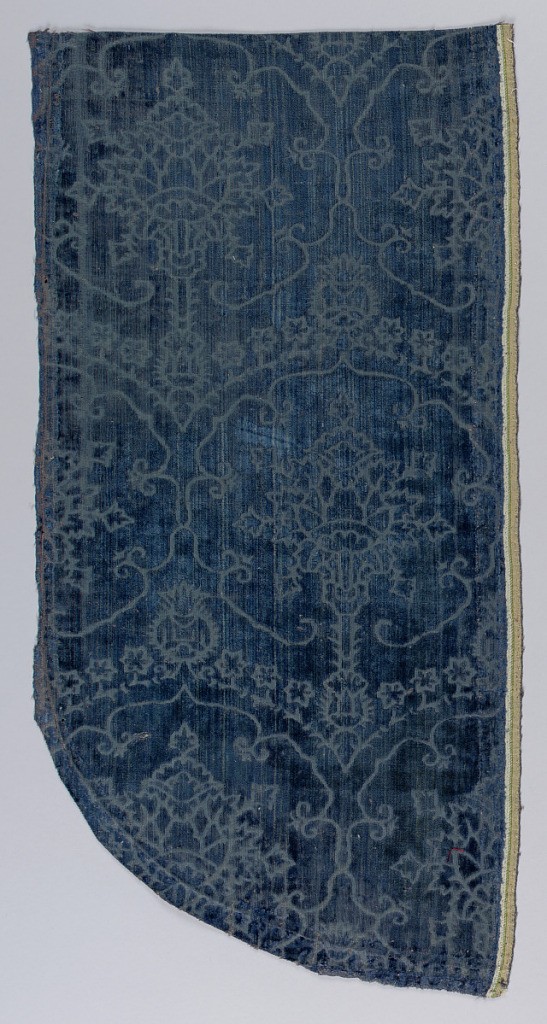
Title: Fragment
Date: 15th–17th century
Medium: silk Technique: Selectively raised supplementary warps in a 4&1 satin foundation (velvet)
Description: Design based on pomegranite form with rosettes as decoration in blue.